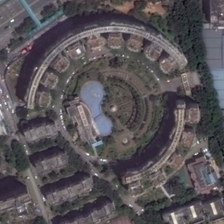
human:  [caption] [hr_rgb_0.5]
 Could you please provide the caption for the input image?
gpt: some buildings and many green trees are around a circle square .

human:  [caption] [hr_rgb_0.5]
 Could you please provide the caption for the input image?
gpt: the square is surrounded by many dark green trees and buildings .

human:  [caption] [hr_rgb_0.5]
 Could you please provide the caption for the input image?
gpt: some buildings and many green trees are around a circle square .

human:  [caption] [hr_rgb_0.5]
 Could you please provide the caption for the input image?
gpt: the straight road passes through the central ellipse .

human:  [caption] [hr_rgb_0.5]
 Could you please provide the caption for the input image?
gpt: the square is surrounded by many dark green trees and buildings .